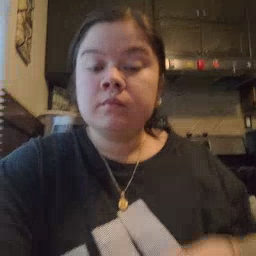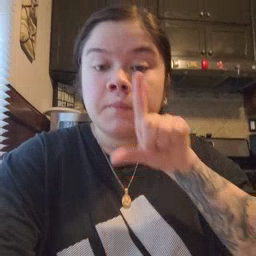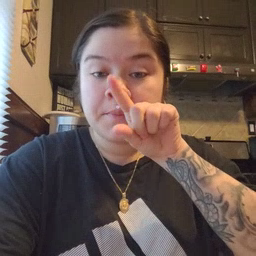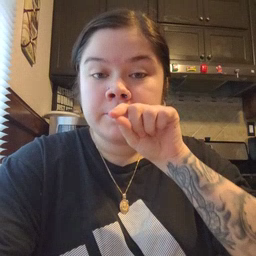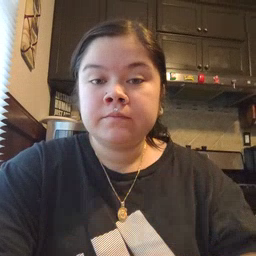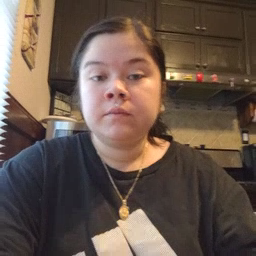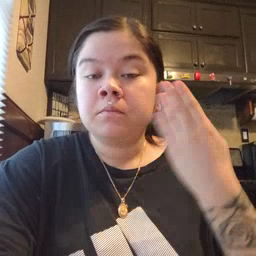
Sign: bird